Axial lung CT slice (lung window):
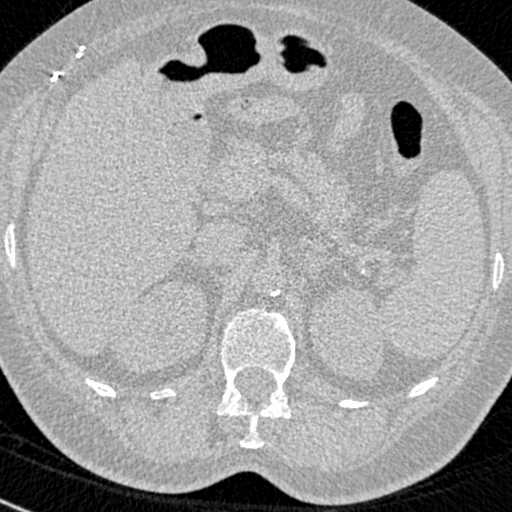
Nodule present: no